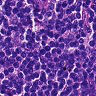
Metastatic tissue present: no